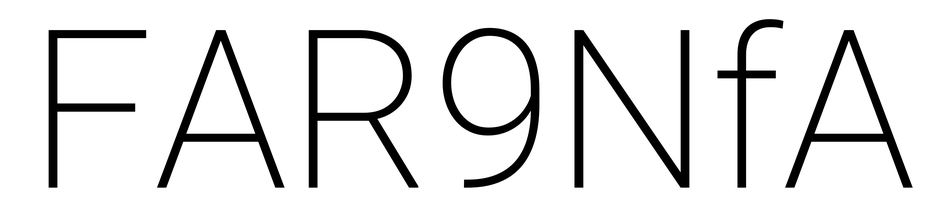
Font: Roboto_ExtraLight